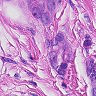
Metastatic tissue present: yes